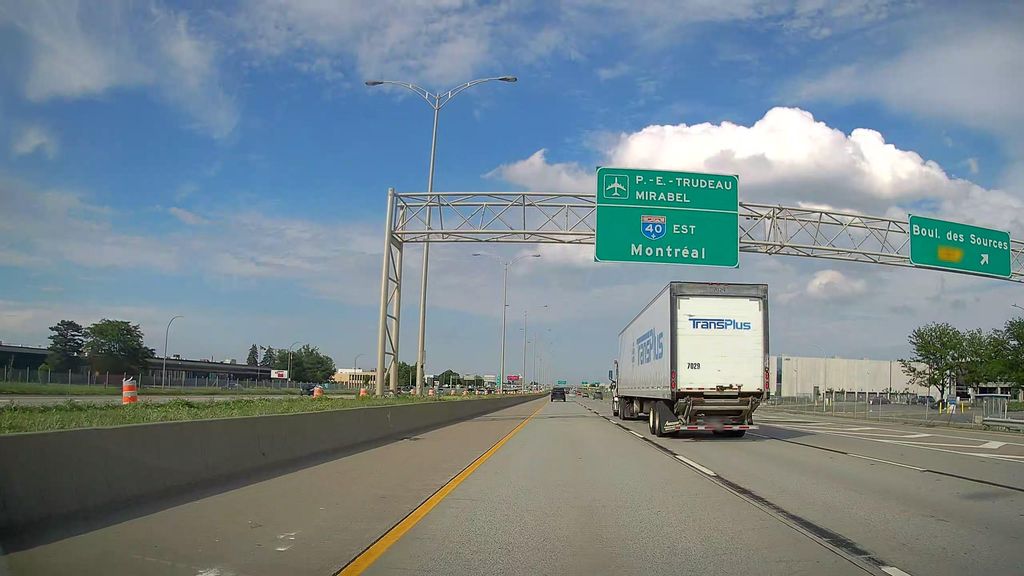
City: montreal